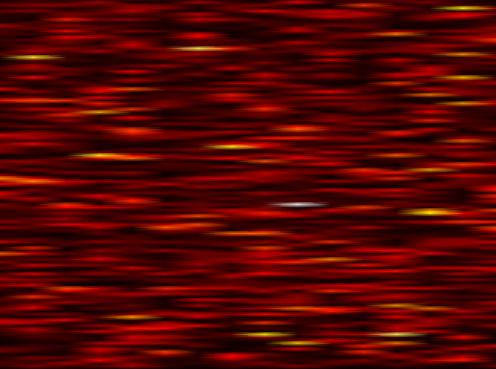
Label: OFDM